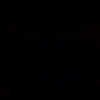
Label: space